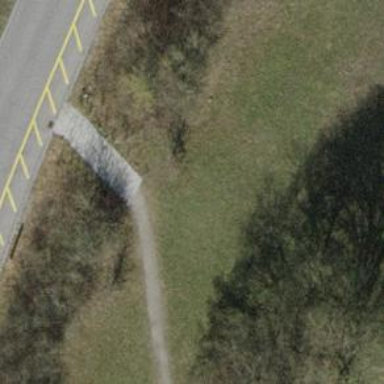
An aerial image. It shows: Steps with grade2 tracktype.